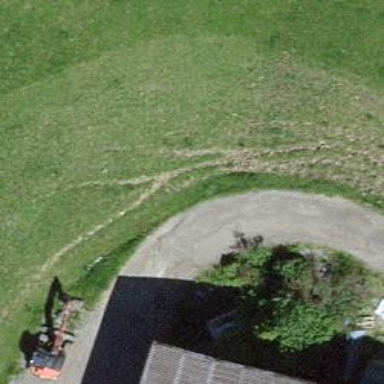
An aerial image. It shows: Track with grade1 tracktype.